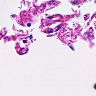
Metastatic tissue present: no